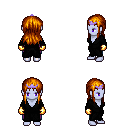
a pixel art fantasy rpg character, female body template, dark elf, purple skin, gray robe, magenta pants, dark blonde unkempt hairstyle, purple tiara, gold gloves, four views (front, back, left, right), 2x2 character sprite sheet, small pixel art, hard edges, no anti-aliasing